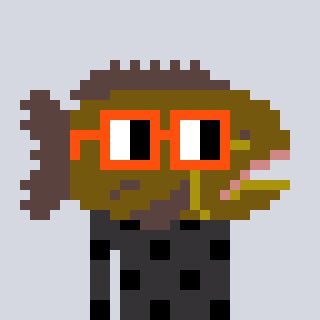
a pixel art character with square orange glasses, a grouper-shaped head and a grayscale-colored body on a cool background